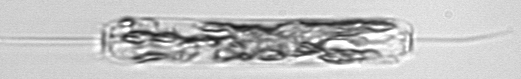
Label: Ditylum_brightwellii